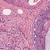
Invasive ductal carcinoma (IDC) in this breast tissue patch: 1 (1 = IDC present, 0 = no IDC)